Field crop: maize
Growth stage: 2
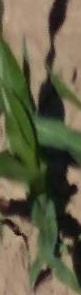
Species: maize